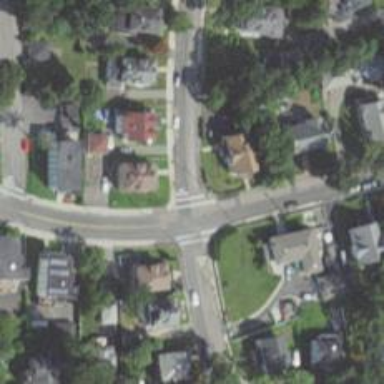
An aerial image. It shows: Stop road.